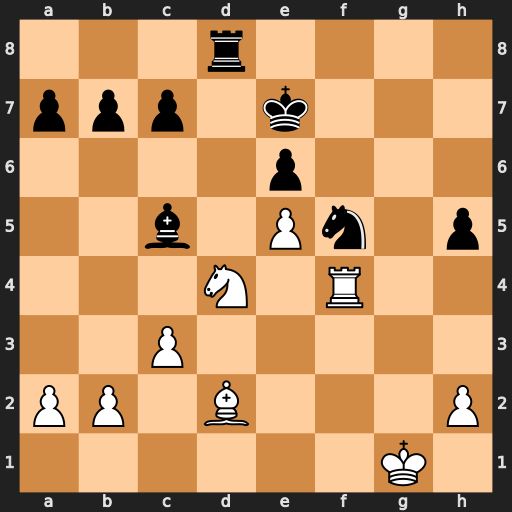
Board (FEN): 3r4/ppp1k3/4p3/2b1Pn1p/3N1R2/2P5/PP1B3P/6K1
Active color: w
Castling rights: -
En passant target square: -
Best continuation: Rxf5 exf5 Bg5+ Ke8 Bxd8